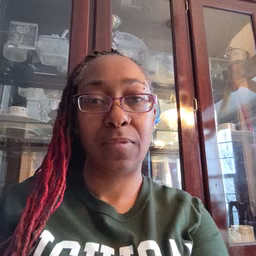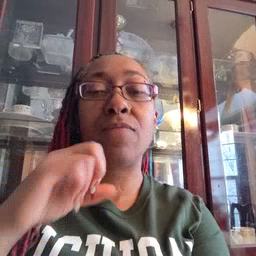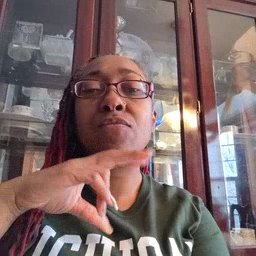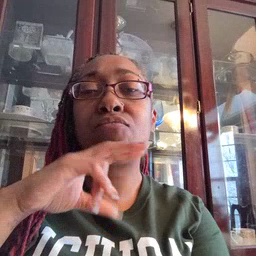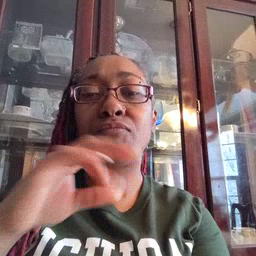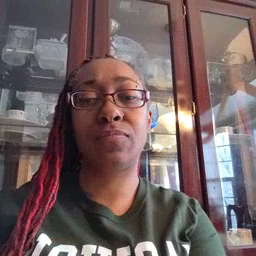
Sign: frog